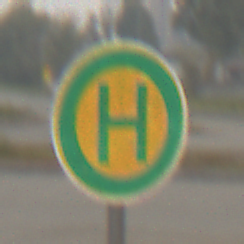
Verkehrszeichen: Haltestelle
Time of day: MorningAfternoon
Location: Outdoor (Suburban)
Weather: Overcast
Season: NotSpecified
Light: Natural